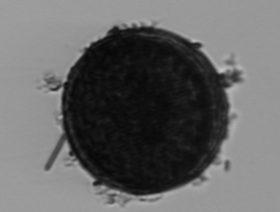
Label: Coscinodiscus